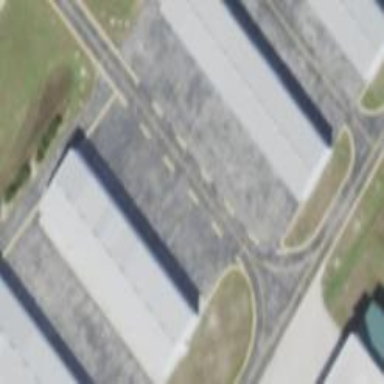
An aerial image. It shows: Hangar located at airport.